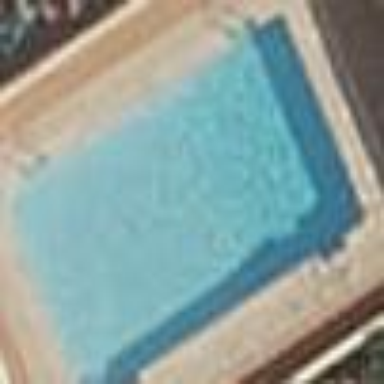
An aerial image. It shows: Swimming pool located in leisure land.